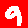
Digit: 9